Question: This is a snake game. How many steps do you need to take from the current state to eat two foods one after another (regardless of the order of the two foods)? At the same time, pay attention to avoid obstacles
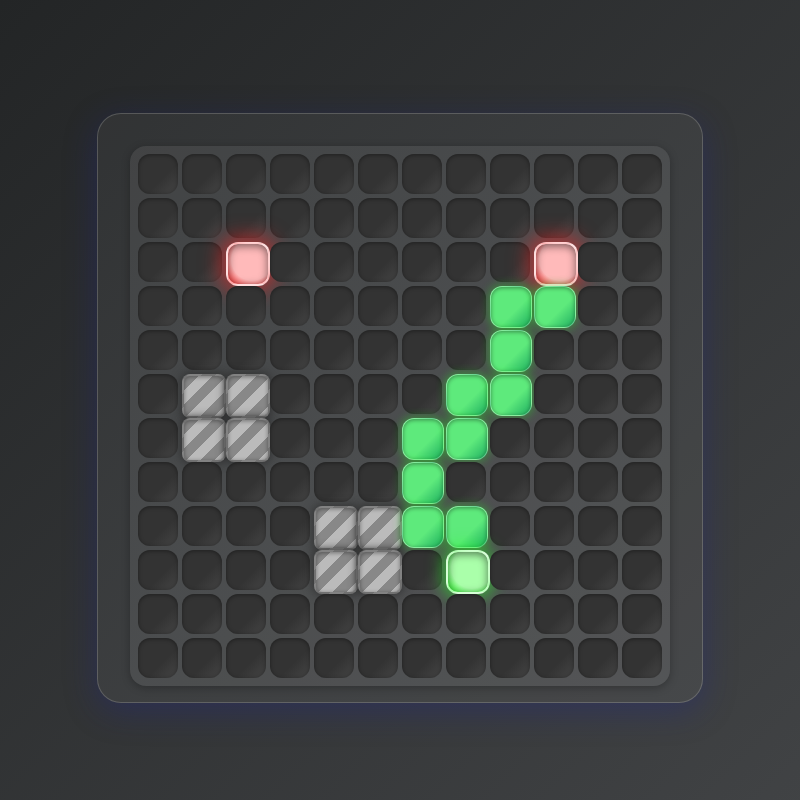
Answer: 16